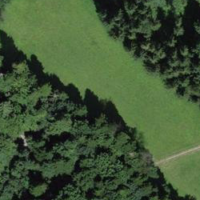
EUNIS habitat code: 44
Species observed at this site:
Ajuga reptans